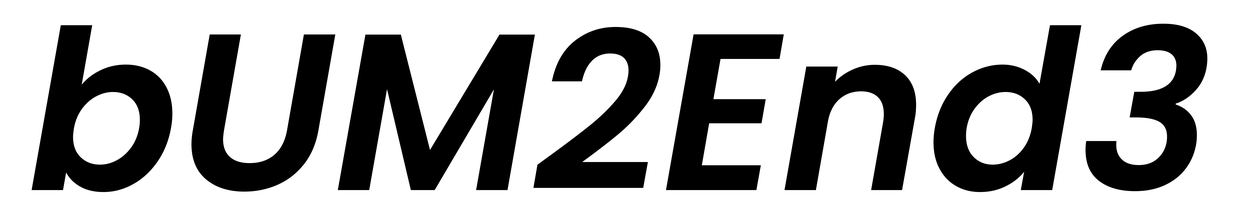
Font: Poppins-SemiBoldItalic